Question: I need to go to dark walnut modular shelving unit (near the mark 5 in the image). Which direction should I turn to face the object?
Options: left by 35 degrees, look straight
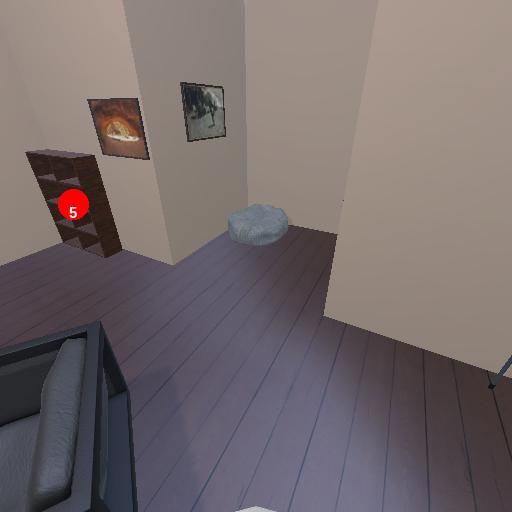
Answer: left by 35 degrees